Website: walmart
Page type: payment
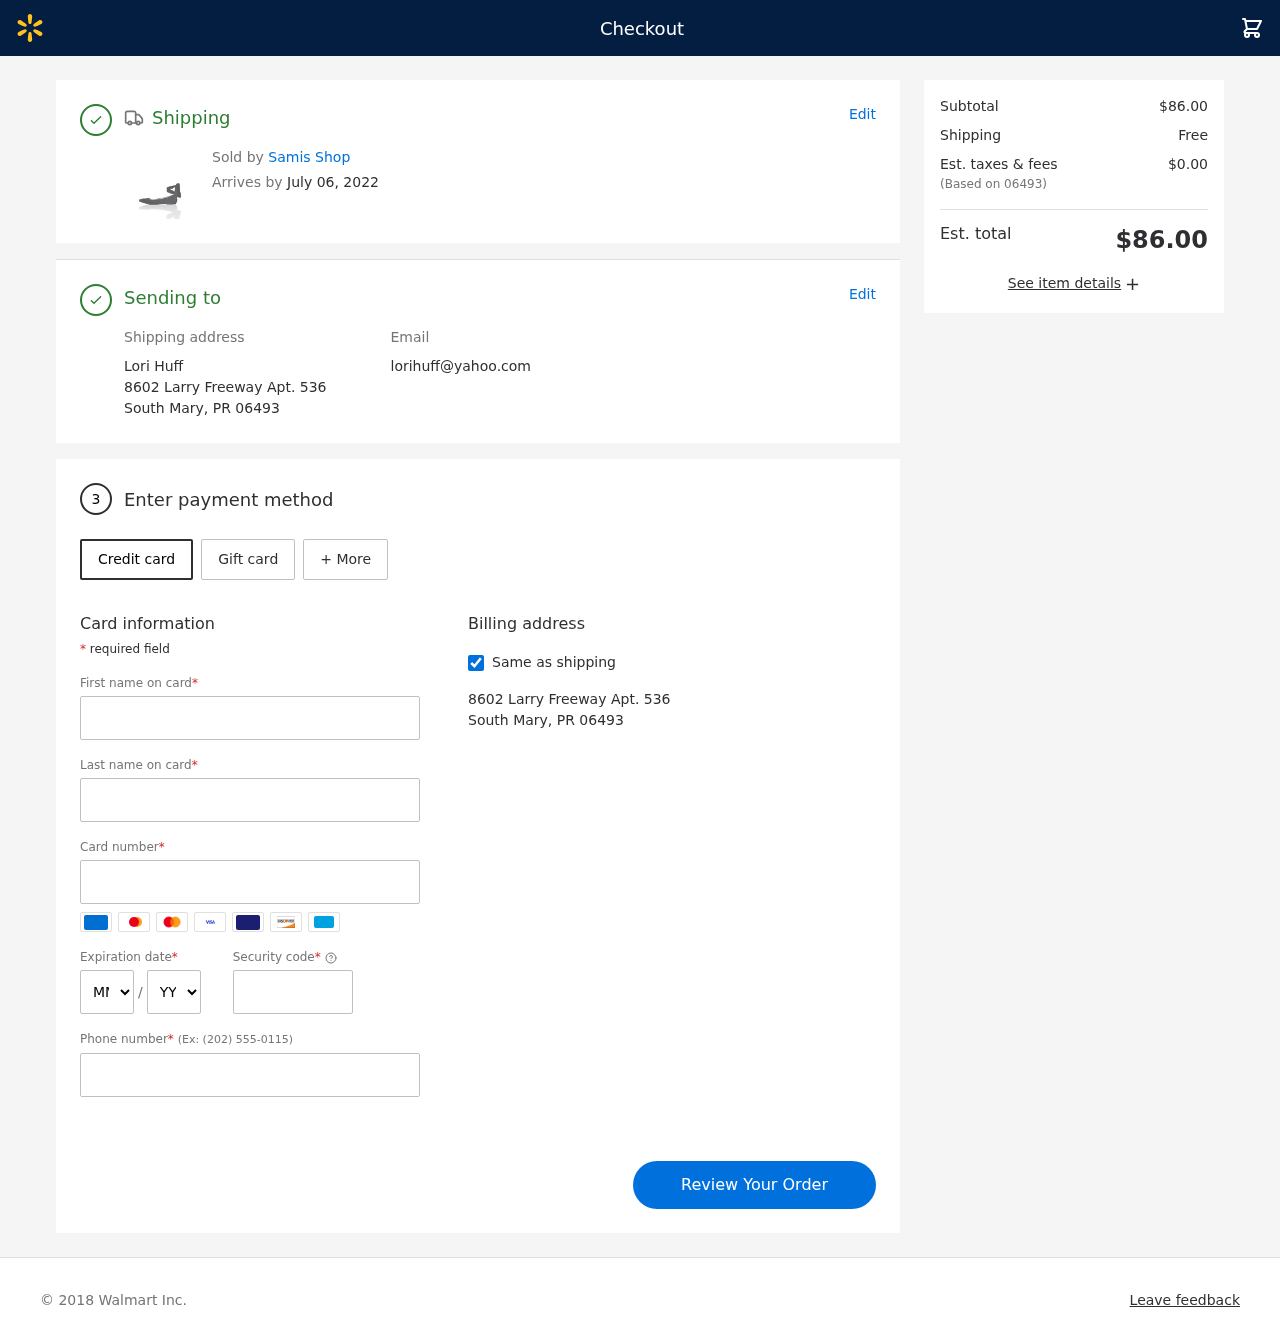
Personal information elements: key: PII_CARD_CVV
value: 4063
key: PII_CARD_EXPIRY_MONTH
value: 04
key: PII_CARD_EXPIRY_YEAR
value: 26
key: PII_CARD_NUMBER
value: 3784 0320 3522 610
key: PII_CITY_STATE_ZIP
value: South Mary, PR 06493
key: PII_EMAIL
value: lorihuff@yahoo.com
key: PII_FIRSTNAME
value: Lori
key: PII_FULLNAME
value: Lori Huff
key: PII_LASTNAME
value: Huff
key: PII_PHONE
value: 9265655621
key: PII_POSTCODE
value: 06493
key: PII_STREET
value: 8602 Larry Freeway Apt. 536
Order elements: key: ORDER_DELIVERY_DATE
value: July 06, 2022
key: ORDER_SUBTOTAL
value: $86.00
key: ORDER_SHIPPING_COST
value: Free
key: ORDER_TAX
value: $0.00
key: ORDER_TOTAL
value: $86.00